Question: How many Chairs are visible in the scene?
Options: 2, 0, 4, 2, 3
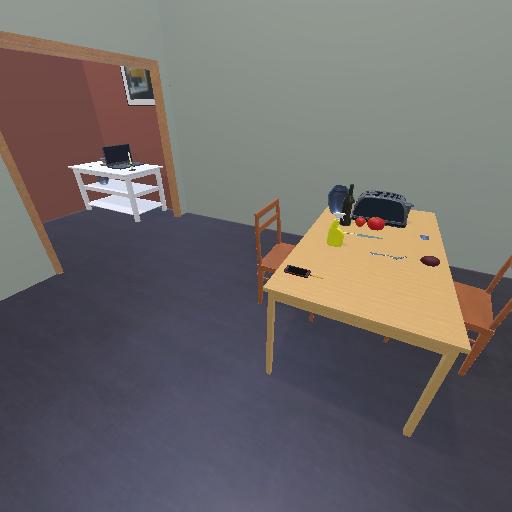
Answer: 2